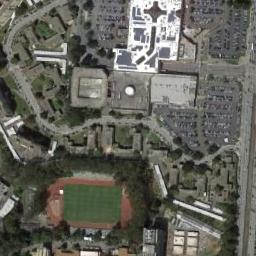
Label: ground_track_field